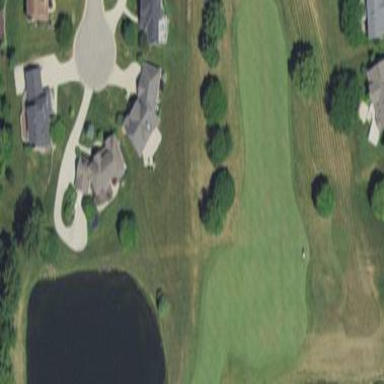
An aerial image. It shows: Grassy area designated as golf fairway.